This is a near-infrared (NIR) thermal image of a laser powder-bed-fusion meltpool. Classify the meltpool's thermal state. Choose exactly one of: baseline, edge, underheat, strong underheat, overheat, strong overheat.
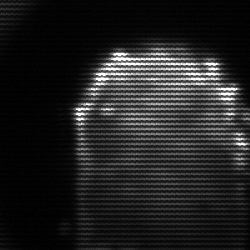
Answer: baseline